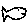
Label: fish